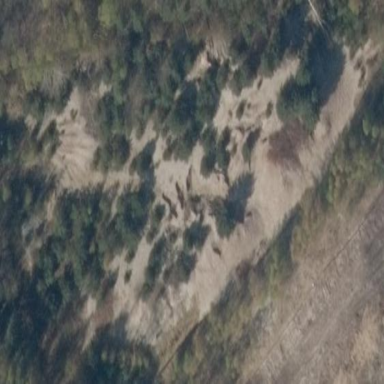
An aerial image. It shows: Natural area covered with sand.